Question: i'm new to .. so, i'm creating a basic app with a profile, i've made an activity to edit basic informations of the user such as 'DisplayName' and 'Email'... , i wan't to add the capability of changing passwords, but first , i wan't to check current user's password and compare it to a 'String' from an 'InputEditText' that the user must know his current password before changing it.
EDIT :
the thing i'm asking about is i ask the user to write his current 'Password' in order to be able to change it to a new one to reduce hacking or something like that, like on 'Facebook' when you're trying to change the 'Email' or 'Password' or even the 'Name' it asks you for your current 'Password'.

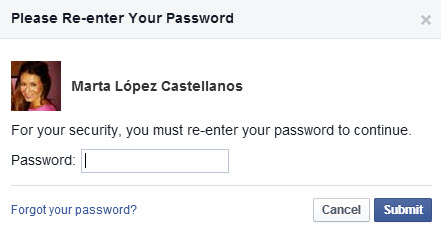
Answer: From the <URL>:
> Some security-sensitive actions--such as deleting an account, setting a primary email address, and <URL>--require that the user has recently signed in. If you perform one of these actions, and the user signed in too long ago, the action fails and throws 'FirebaseAuthRecentLoginRequiredException'. When this happens, re-authenticate the user by getting new sign-in credentials from the user and passing the credentials to reauthenticate. For example:'''
FirebaseUser user = FirebaseAuth.getInstance().getCurrentUser();
// Get auth credentials from the user for re-authentication. The example below shows
// email and password credentials but there are multiple possible providers,
// such as GoogleAuthProvider or FacebookAuthProvider.
AuthCredential credential = EmailAuthProvider
.getCredential("user@example.com", "password1234");
// Prompt the user to re-provide their sign-in credentials
user.reauthenticate(credential)
.addOnCompleteListener(new OnCompleteListener<Void>() {
@Override
public void onComplete(@NonNull Task<Void> task) {
Log.d(TAG, "User re-authenticated.");
}
});
'''